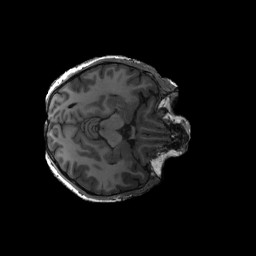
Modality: T1w
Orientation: axial
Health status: ill
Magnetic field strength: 3 T